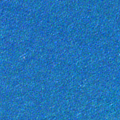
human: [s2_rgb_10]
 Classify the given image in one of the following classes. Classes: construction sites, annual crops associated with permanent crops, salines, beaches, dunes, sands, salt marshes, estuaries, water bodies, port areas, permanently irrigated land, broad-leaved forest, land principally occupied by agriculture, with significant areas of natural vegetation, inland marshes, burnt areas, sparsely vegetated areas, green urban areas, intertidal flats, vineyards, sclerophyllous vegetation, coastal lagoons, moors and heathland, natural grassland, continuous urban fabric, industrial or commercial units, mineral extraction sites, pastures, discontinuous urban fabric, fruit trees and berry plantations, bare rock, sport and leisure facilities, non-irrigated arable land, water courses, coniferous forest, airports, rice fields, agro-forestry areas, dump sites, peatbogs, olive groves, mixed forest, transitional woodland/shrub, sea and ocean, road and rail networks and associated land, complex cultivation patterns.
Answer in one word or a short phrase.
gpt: sea and ocean